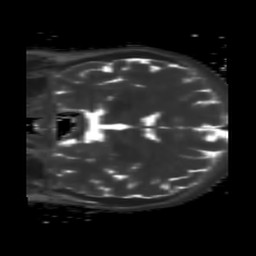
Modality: T2map
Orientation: coronal
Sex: male
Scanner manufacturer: siemens
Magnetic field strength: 3 T
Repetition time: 4 s